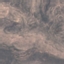
Label: HerbaceousVegetation